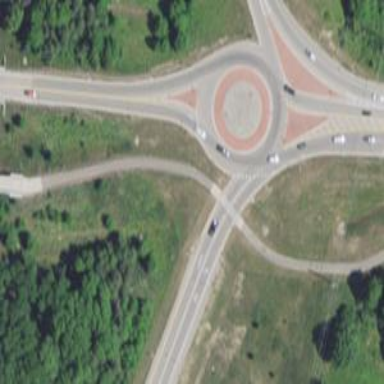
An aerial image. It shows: Secondary road with asphalt surface leading to roundabout.